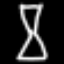
Label: hourglass